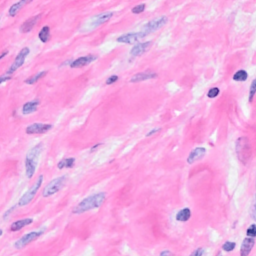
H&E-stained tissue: Breast